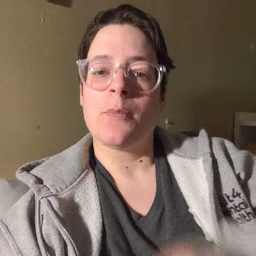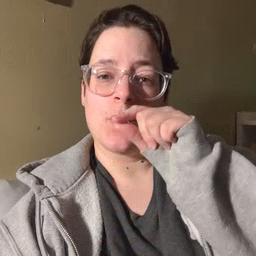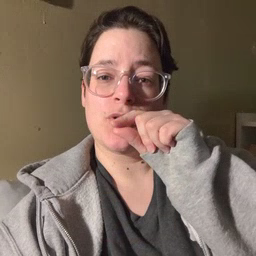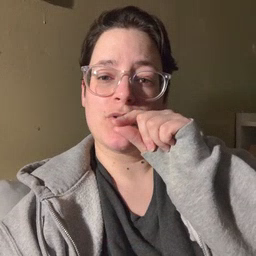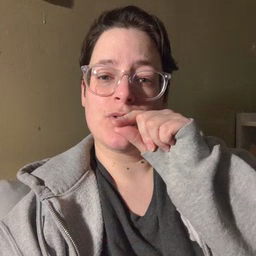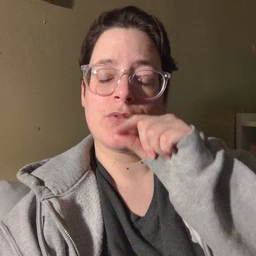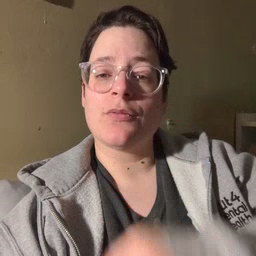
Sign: bird